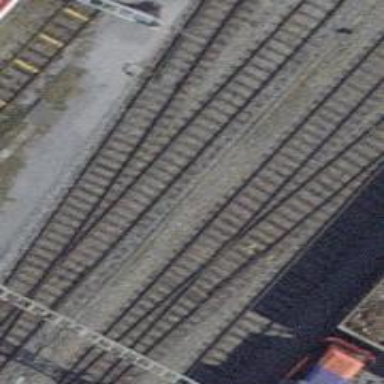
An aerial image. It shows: Railway siding with one electrified track and contact line.